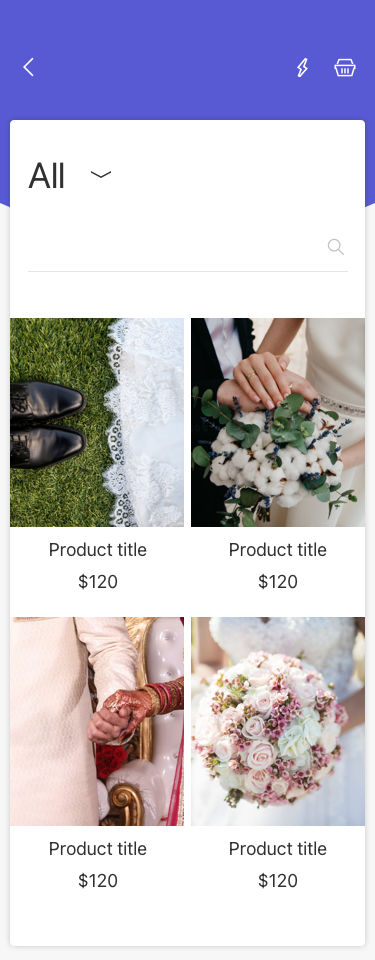
Text in this UI design:
All
$120
Product title
$120
Product title
$120
Product title
$120
Product title